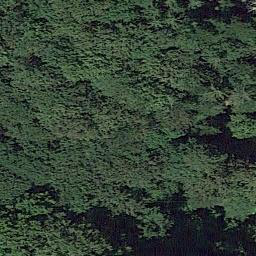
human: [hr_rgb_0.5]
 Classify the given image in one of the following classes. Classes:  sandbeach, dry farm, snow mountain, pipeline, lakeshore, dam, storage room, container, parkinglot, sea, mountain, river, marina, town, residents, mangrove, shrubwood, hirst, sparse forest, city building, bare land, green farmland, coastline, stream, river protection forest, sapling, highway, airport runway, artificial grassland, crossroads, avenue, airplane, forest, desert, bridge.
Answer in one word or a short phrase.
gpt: forest